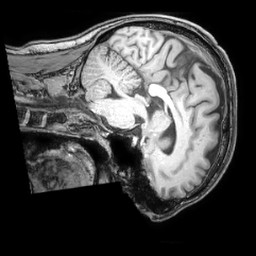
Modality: T1w
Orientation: sagittal
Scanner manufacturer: philips
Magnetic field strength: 3 T
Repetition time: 0.008 s
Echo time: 0.0035 s